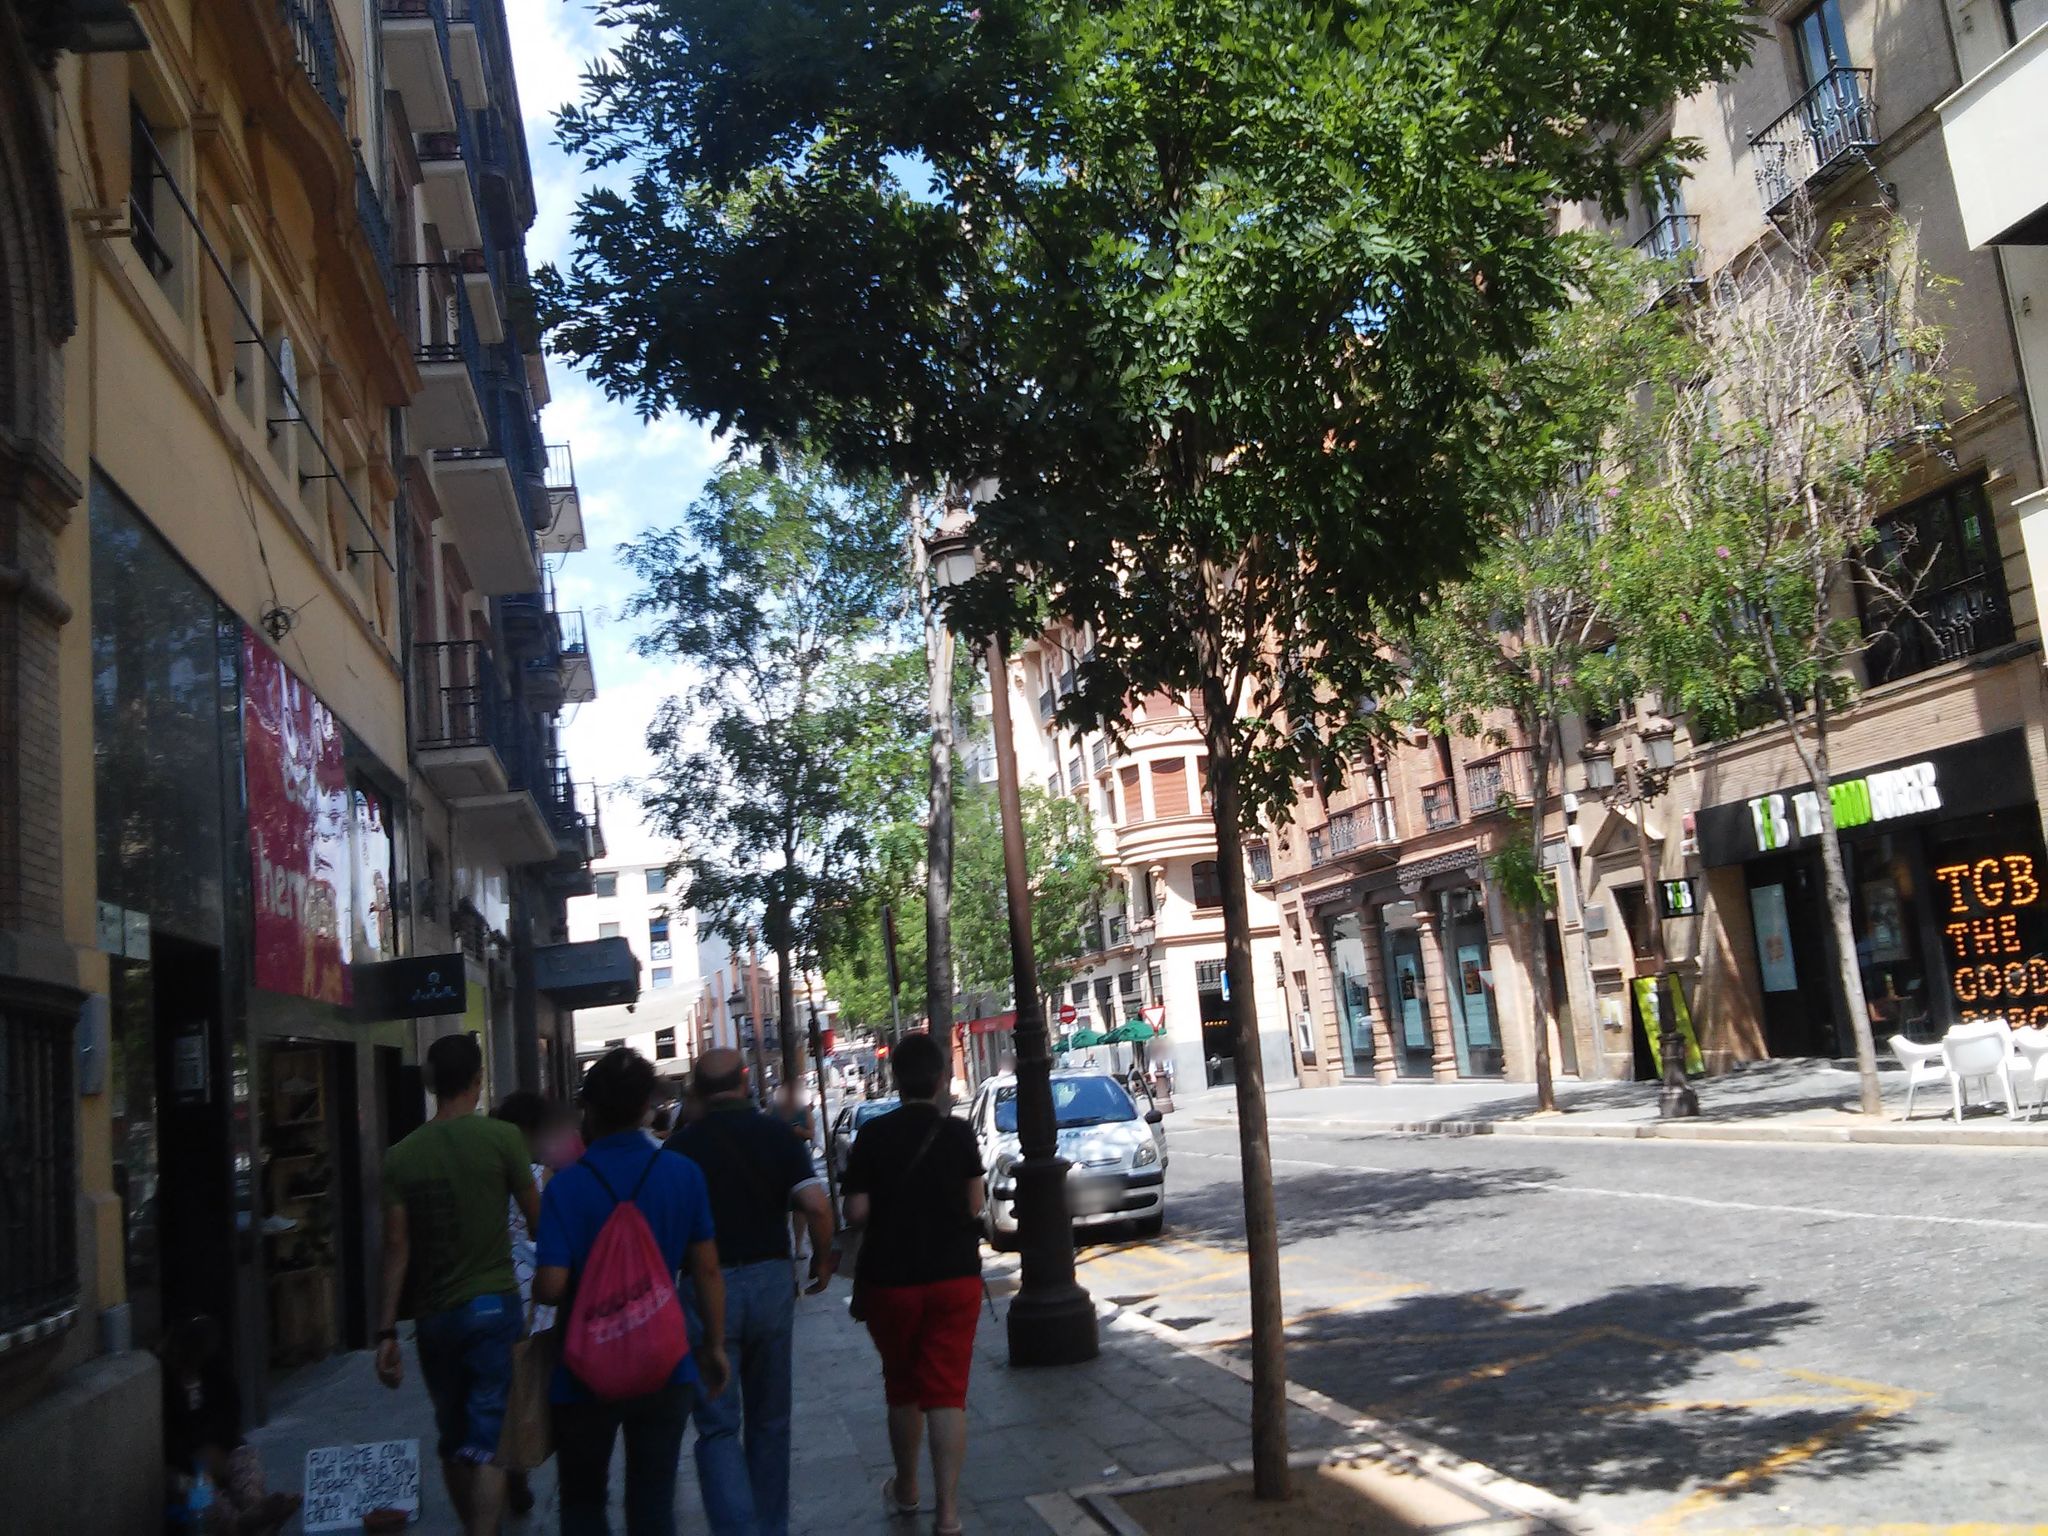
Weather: clear
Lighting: day
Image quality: good
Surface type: walking surface
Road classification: corridor
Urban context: urban centre
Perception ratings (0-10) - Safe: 5.8, Lively: 9.19, Beautiful: 7.15, Boring: 2.92, Depressing: 2.67, Wealthy: 8.57